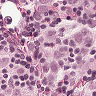
Metastatic tissue present: yes